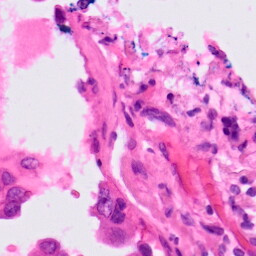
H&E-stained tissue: Lung